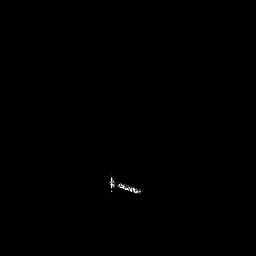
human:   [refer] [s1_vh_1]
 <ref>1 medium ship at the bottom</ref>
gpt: <box>[[40, 66, 55, 75, 0]]</box>